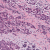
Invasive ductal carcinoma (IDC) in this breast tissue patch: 1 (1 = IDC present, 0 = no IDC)